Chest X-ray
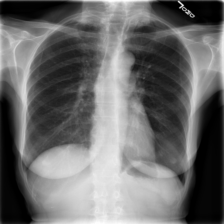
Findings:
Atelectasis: negative
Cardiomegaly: negative
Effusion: negative
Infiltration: negative
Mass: negative
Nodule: positive
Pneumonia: negative
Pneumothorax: negative
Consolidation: negative
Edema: negative
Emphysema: negative
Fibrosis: negative
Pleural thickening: negative
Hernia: negative